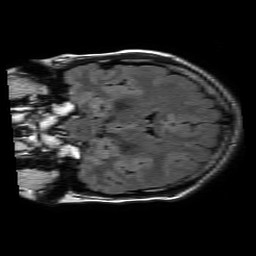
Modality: FLAIR
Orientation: coronal
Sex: female
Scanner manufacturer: philips
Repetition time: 11 s
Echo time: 0.125 s